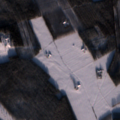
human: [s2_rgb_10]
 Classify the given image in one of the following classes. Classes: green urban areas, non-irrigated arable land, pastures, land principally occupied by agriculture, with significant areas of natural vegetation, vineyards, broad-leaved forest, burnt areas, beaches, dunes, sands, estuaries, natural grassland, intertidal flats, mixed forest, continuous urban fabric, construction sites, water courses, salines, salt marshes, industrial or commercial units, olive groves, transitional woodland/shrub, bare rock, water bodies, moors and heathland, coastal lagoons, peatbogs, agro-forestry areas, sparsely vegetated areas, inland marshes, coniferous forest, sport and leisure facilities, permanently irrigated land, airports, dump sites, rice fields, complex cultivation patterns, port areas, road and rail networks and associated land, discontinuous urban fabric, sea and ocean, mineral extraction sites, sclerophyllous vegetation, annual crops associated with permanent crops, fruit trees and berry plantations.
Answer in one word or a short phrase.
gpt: non-irrigated arable land, coniferous forest, mixed forest